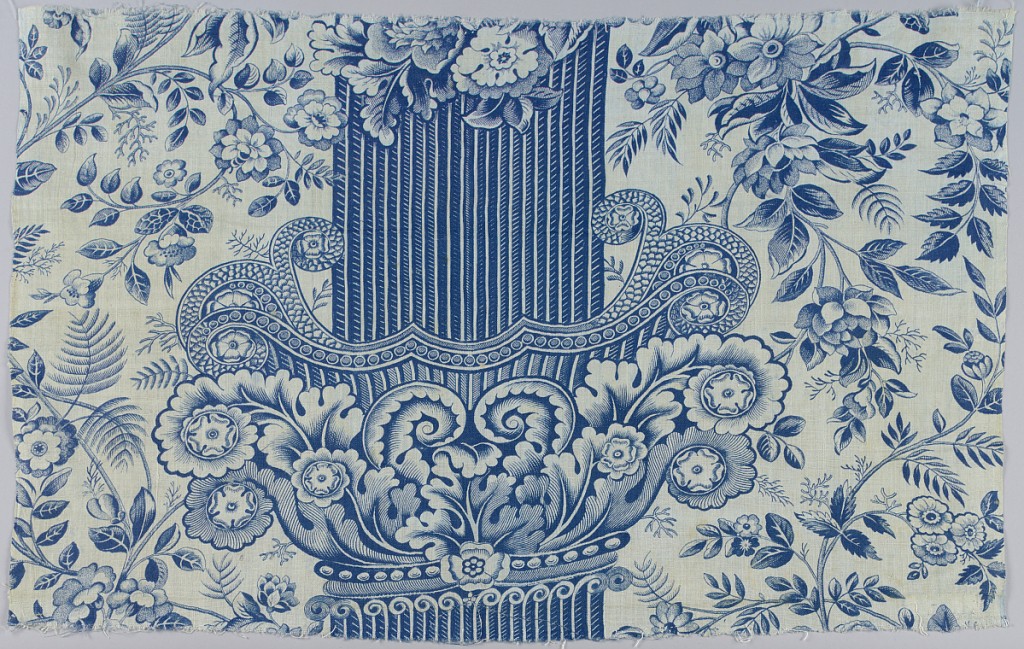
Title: Textile
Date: early 19th century
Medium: cotton Technique: roller printed on plain weave
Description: Pillar print fragments showing a single vertical fluted column with elaborate Corinthian-style capitals. Flower garland sweeps across the front of the column while other sprigs, branches and blossoms fill the ground on both sides.